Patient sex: M
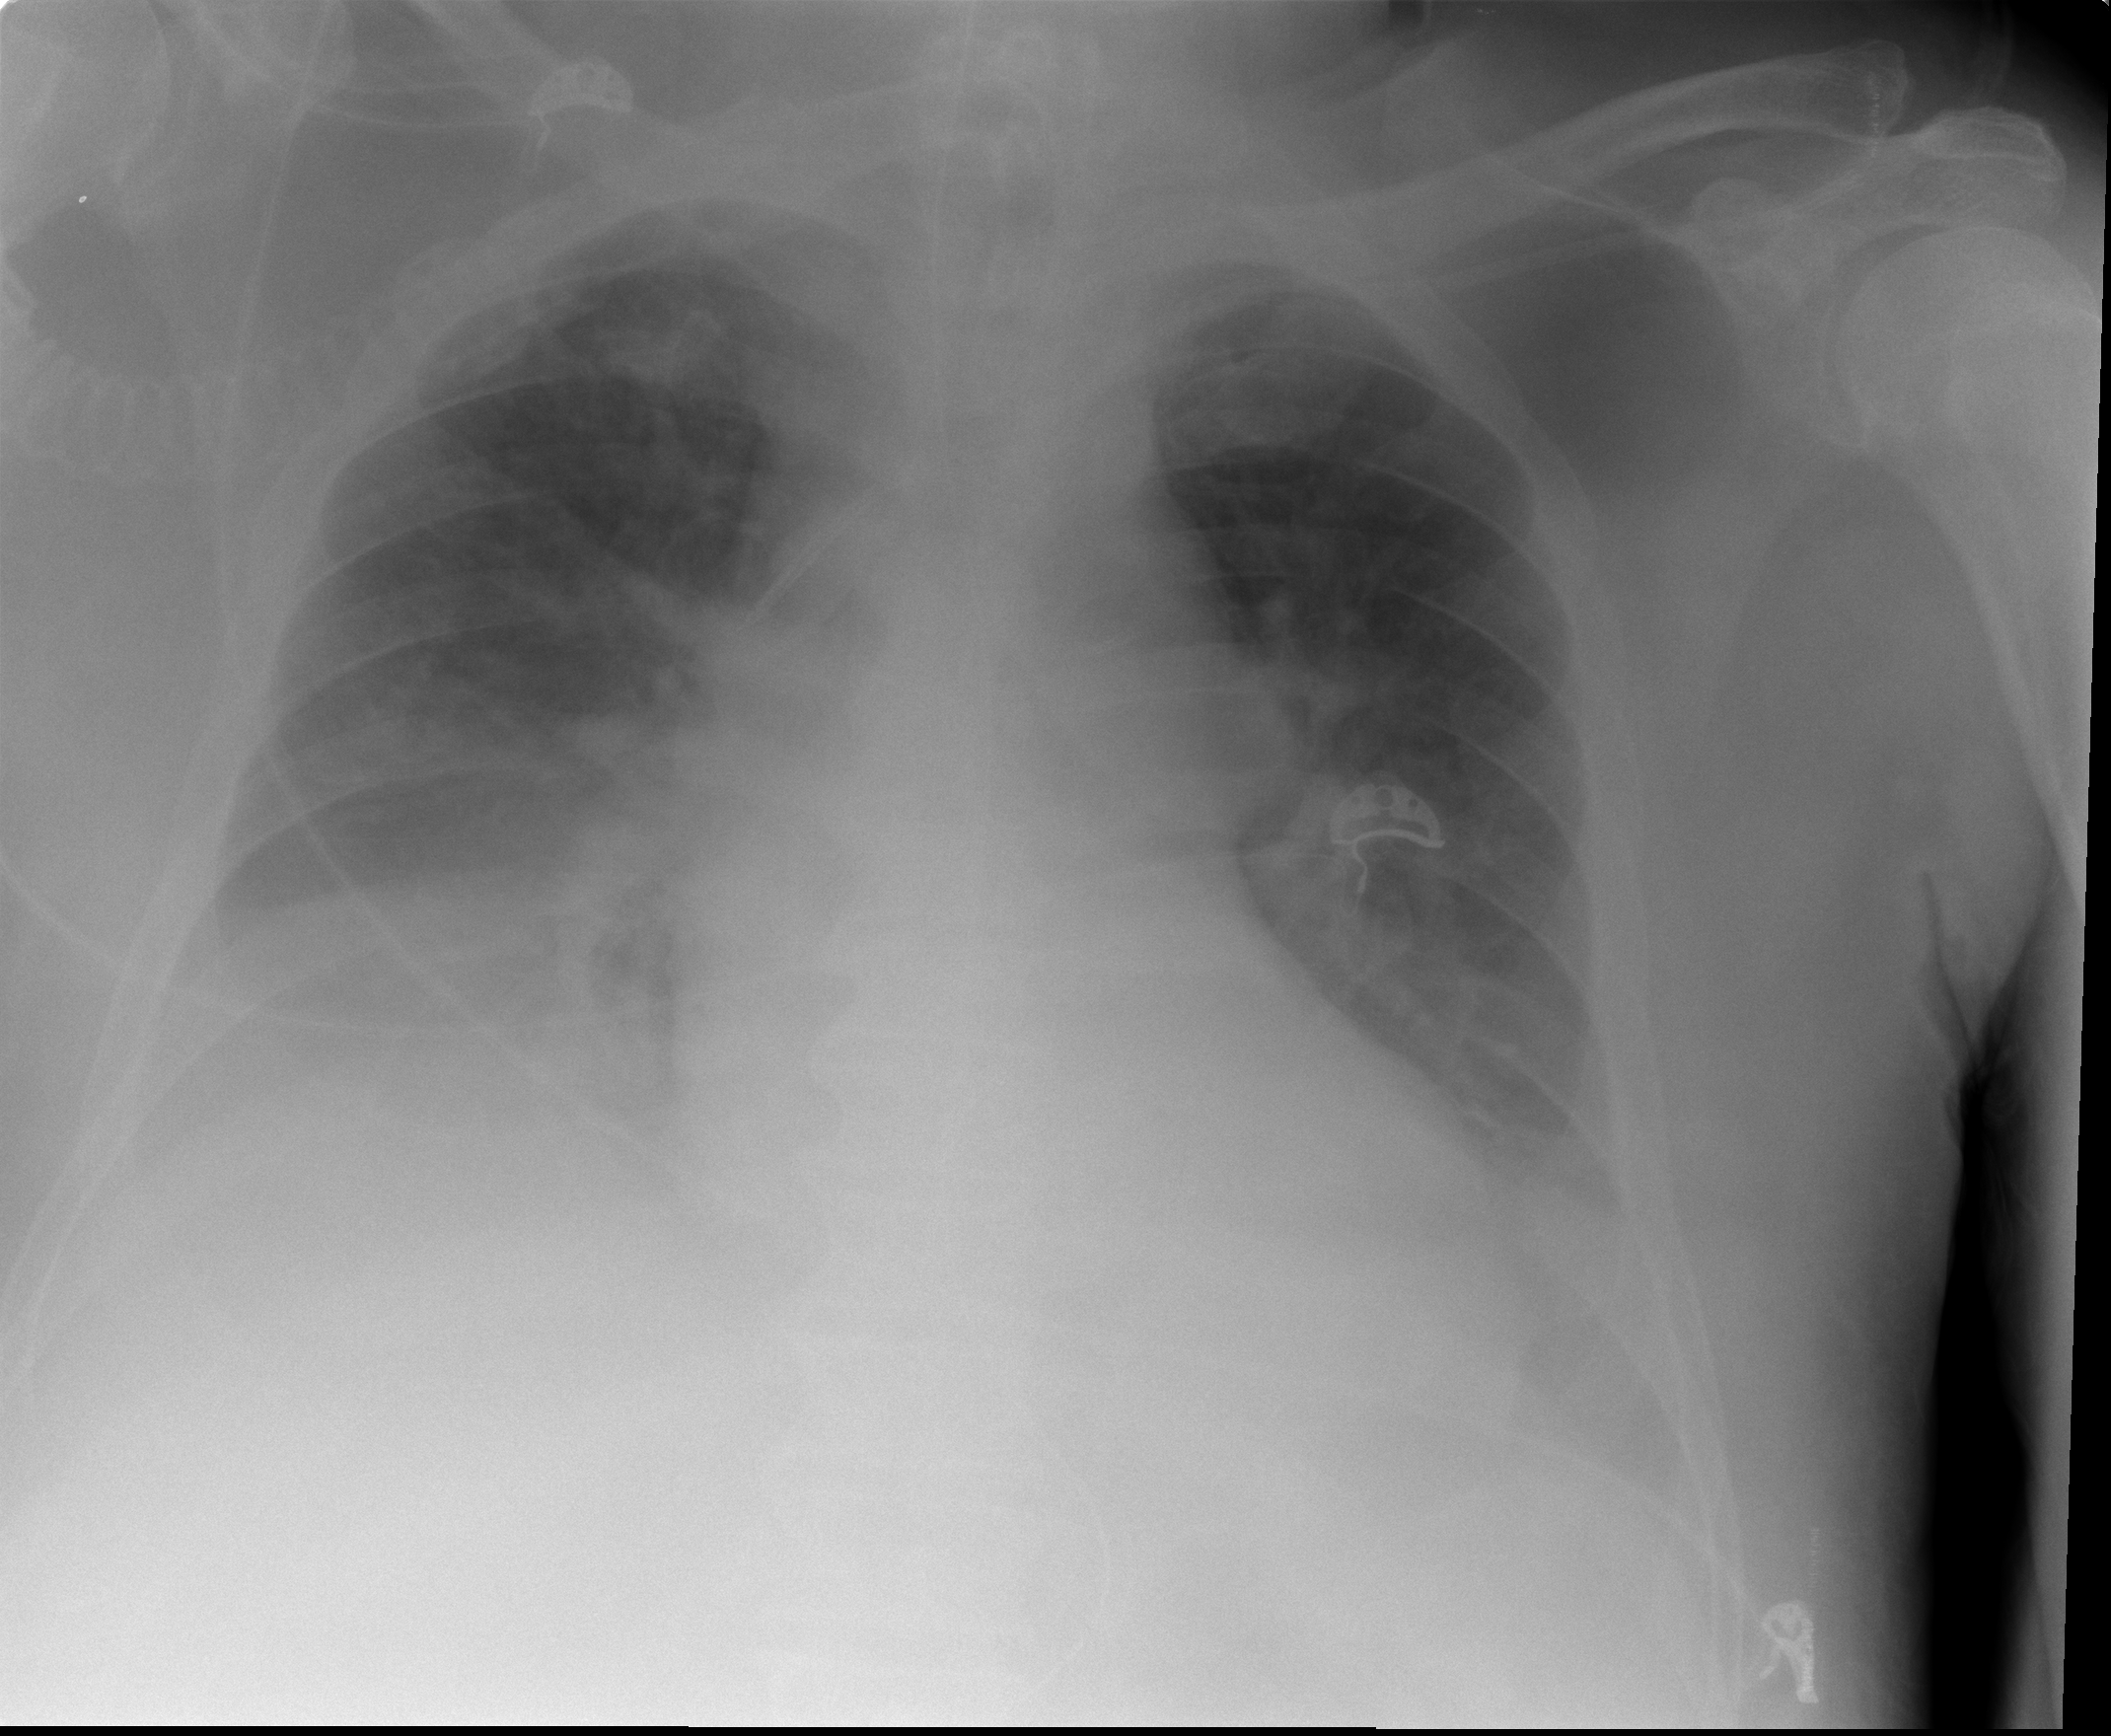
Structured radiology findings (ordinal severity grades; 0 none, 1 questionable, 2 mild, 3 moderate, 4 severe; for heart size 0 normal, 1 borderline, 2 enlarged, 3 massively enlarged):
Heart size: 1
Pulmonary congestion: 1
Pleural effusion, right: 2
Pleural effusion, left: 2
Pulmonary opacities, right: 1
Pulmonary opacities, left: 1
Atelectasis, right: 3
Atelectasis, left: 2